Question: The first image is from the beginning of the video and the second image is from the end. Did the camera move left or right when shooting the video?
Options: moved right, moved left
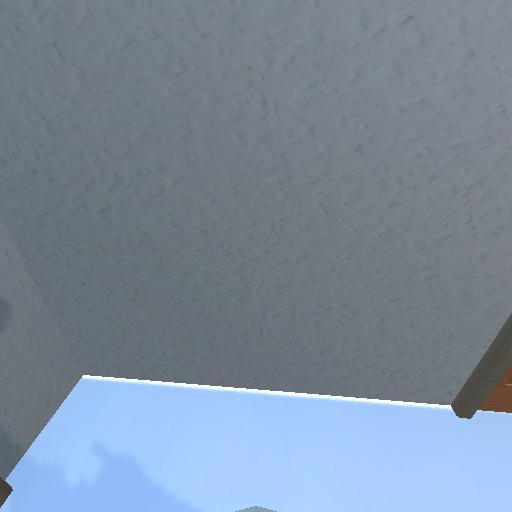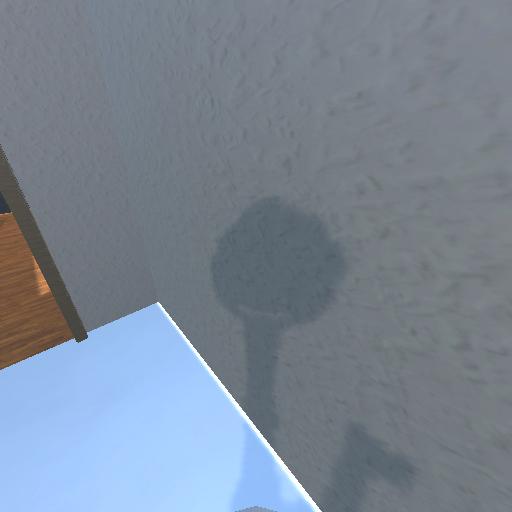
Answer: moved right